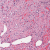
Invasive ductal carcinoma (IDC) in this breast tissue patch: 0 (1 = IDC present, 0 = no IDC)